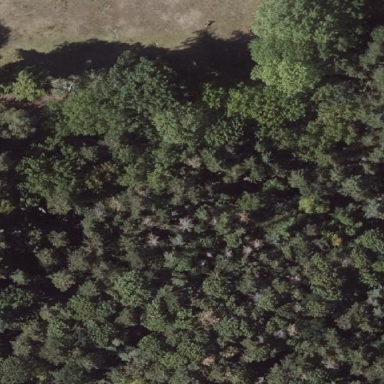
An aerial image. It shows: Mixed leaf woodland.